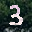
Label: 3